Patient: sex M, age 94
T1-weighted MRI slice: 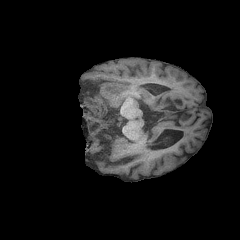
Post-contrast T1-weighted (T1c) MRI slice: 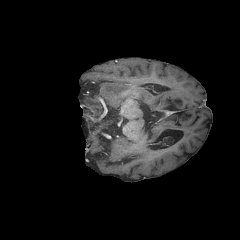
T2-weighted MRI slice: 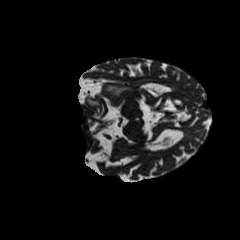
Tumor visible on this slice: yes
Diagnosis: Glioblastoma, IDH-wildtype
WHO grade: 4